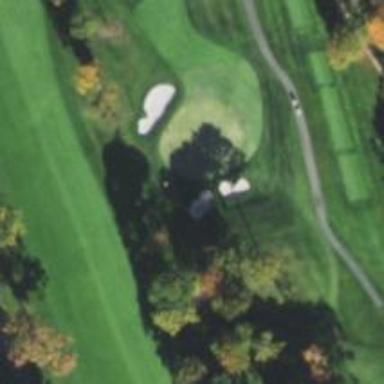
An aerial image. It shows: Golf hole.